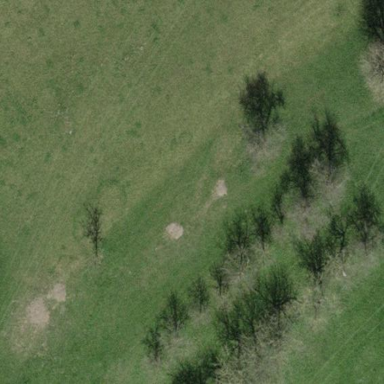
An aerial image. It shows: Orchard.